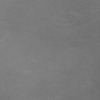
Atmospheric dust classification: dusty